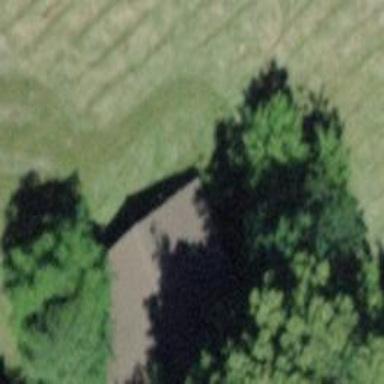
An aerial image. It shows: Barn.